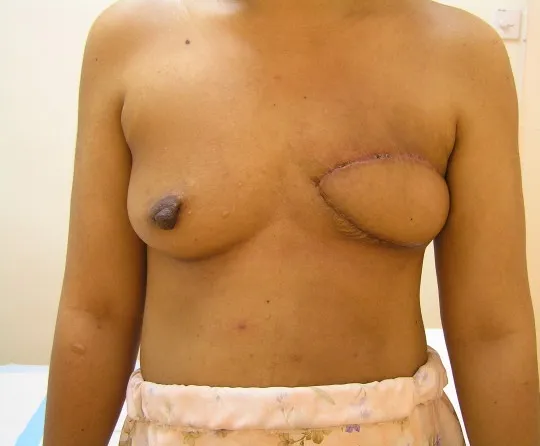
Four months after surgery. Anterior view of the breast four months after the mastectomy and immediate latissimus dorsi reconstruction.
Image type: medical_photograph (other_medical_photograph)